Question: I have been using the pareto.chart function from the qcc package in R and I really like it. Now I would like to port all my graphics to utilize the ggplot2 package instead. However, my knowledge of ggplot2 is very limited despite the excellent documentation so I cannot figure out all the details. Basically I want a plot looking like this

but made with the ggplot2 package instead. The code for producing the plot is listed below:
'''
library(qcc)
defect <- c(80, 27, 66, 94, 33)
names(defect) <- c("price code", "schedule date", "supplier code", "contact num.", "part num.")
pareto.chart(defect, ylab = "Error frequency", col=heat.colors(length(defect)))
'''
Does anyone have a solution for this? The pareto chart has been discussed before <URL> but the result does not look anything similar to what I want.
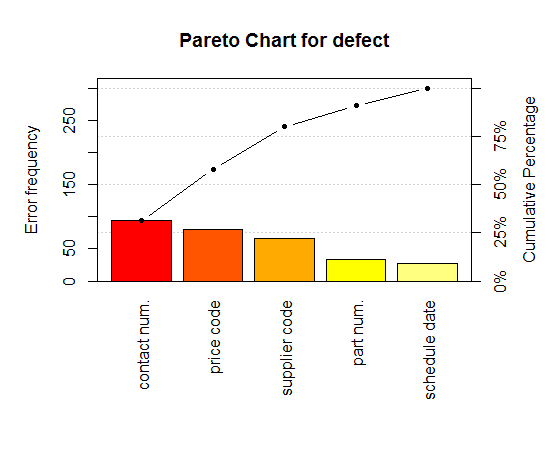
Answer: Here you go:
'''
library(ggplot2)
counts <- c(80, 27, 66, 94, 33)
defects <- c("price code", "schedule date", "supplier code", "contact num.", "part num.")
dat <- data.frame(
count = counts,
defect = defects,
stringsAsFactors=FALSE
)
dat <- dat[order(dat$count, decreasing=TRUE), ]
dat$defect <- factor(dat$defect, levels=dat$defect)
dat$cum <- cumsum(dat$count)
dat
ggplot(dat, aes(x=defect)) +
geom_bar(aes(y=count), fill="blue", stat="identity") +
geom_point(aes(y=cum)) +
geom_path(aes(y=cum, group=1))
'''